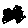
Label: circle